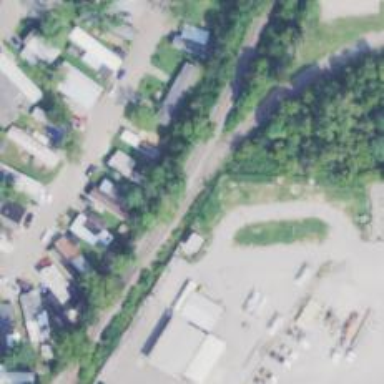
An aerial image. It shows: Rail spur service.